Question: I have a Rectangle with an overlapping Ellipse. I would like the Ellipse to have a border, which basically "cuts out" the Rectangle and shows the background that's beneath both of the objects. Is there any way to do that?
I have no idea how to accomplish that.
Here are my objects:
'''
<Canvas Background="LightGray"/> <!-- this Canvas will show an image -->
<Rectangle Fill="#590ABAB5" VerticalAlignment="Bottom" Height="70"/>
<Ellipse Width="120" Height="120" Fill="Red" VerticalAlignment="Bottom" Margin="0,0,0,10"/>
'''
And this is what it currently looks like:

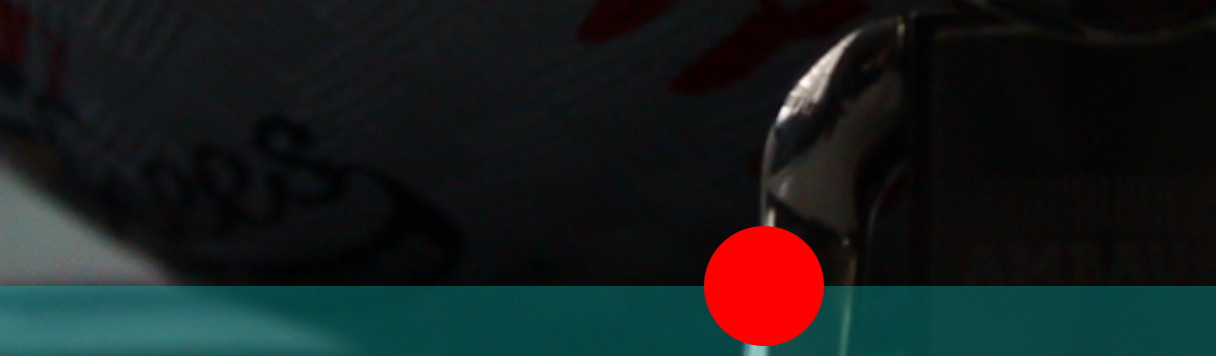
Answer: As <URL>:
'''
<Grid>
<Grid.Background>
<ImageBrush ImageSource="https://c.s-microsoft.com/fr-fr/CMSImages/ltr_mobile_still.png?version=4863852c-ce59-fe13-2d00-11a37dfdc665" />
</Grid.Background>
<local:GeometryBorder CircleSize="140"
Background="#590ABAB5"
VerticalAlignment="Bottom"
Height="70"/>
<Ellipse Width="120"
Height="120"
Fill="Red"
VerticalAlignment="Bottom"
Margin="0,0,0,10"/>
</Grid>
'''
Using a custom border control:
'''
public class GeometryBorder : Border
{
#region CircleSize
public double CircleSize
{
get { return (double)GetValue(CircleSizeProperty); }
set { SetValue(CircleSizeProperty, value); }
}
public static readonly DependencyProperty CircleSizeProperty =
DependencyProperty.Register("CircleSize", typeof(double), typeof(GeometryBorder), new PropertyMetadata(1.0, OnCircleSizeChanged));
private static void OnCircleSizeChanged(DependencyObject d, DependencyPropertyChangedEventArgs e)
{
var border = d as GeometryBorder;
border.ApplyOpacityMask();
}
#endregion
public GeometryBorder()
{
SizeChanged += OnSizeChanged;
}
protected void OnSizeChanged(object sender, SizeChangedEventArgs e)
{
ApplyOpacityMask();
}
protected void ApplyOpacityMask()
{
if (ActualWidth > 0 && ActualHeight > 0)
{
var rectangle = new RectangleGeometry(new Rect(0, 0, ActualWidth, ActualHeight));
var ellipse = new EllipseGeometry(new Point(ActualWidth / 2.0, 0), CircleSize / 2.0, CircleSize / 2.0);
var geometry = new CombinedGeometry(GeometryCombineMode.Exclude, rectangle, ellipse);
var drawing = new GeometryDrawing(Brushes.Black, new Pen(), geometry);
var brush = new DrawingBrush(drawing);
OpacityMask = brush;
}
}
}
'''
<URL>